【题型】选择题　【知识点】函数　【难度】medium
已知$\omega>0$，顺次连接函数$f(x)=\sqrt{6}\sin\omega x(\omega>0)$与$g(x)=\sqrt{6}\cos\omega x$的任意三个相邻的交点都构成一个等腰直角三角形，则$\omega=$（ ）
\vspace{1em}
A. $\dfrac{\sqrt{2}\pi}{8}$ \hfill B. $\dfrac{\pi}{6}$ \hfill C. $\dfrac{\pi}{4}$ \hfill D. $\dfrac{\sqrt{3}\pi}{6}$
【解答】
\raggedright
\textbf{【答案】D}
\textbf{【分析】}先大致画出正弦函数图像和余弦函数图像，通过观察可知，三角形左右两个顶点之间为一个周期，故只需求出等腰直角三角形的斜边长即可，再根据$\sin\frac{\pi}{4}=\cos\frac{\pi}{4}=\frac{\sqrt{2}}{2}$可知等腰直角三角形的斜边上的高，由此求得斜边长即函数的周期，再由周期公式求得$\omega$的值.
\textbf{【详解】}

如图所示，在函数$f(x)=\sqrt{6}\sin\omega x(\omega>0)$与$g(x)=\sqrt{6}\cos\omega x$的交点中，
\[
|AC|=T=\frac{2\pi}{\omega},
\]
令$\sqrt{6}\sin\omega x=\sqrt{6}\cos\omega x$，即$\tan\omega x=1$，
不妨取$\omega x_1=\frac{\pi}{4},\omega x_2=\frac{9\pi}{4}$，
即$|AC|=x_2-x_1=\frac{2\pi}{\omega}$，
因为三个相邻的交点构成一个等腰直角三角形，
当正弦值等于余弦值时，函数值为$\pm\frac{\sqrt{2}}{2}$，
故等腰直角三角形斜边上的高为$\frac{\sqrt{2}}{2}\times\sqrt{6}\times2=2\sqrt{3}$，即$\frac{1}{2}|AC|=2\sqrt{3}$，
所以$|AC|=\frac{2\pi}{\omega}=4\sqrt{3}$，所以$\omega=\frac{\sqrt{3}\pi}{6}$.
故选：D.
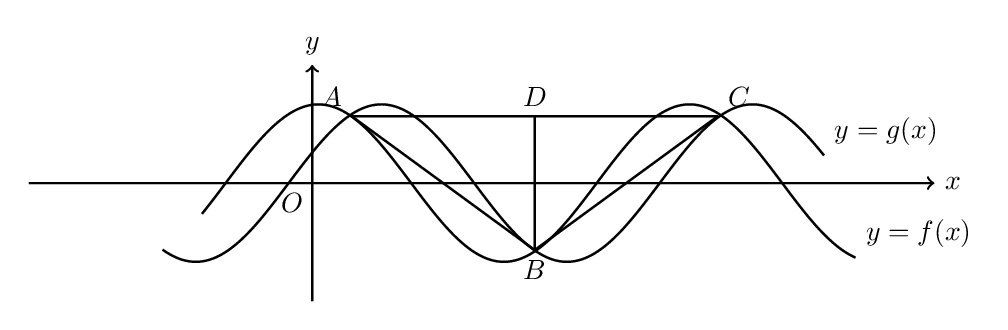